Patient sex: M
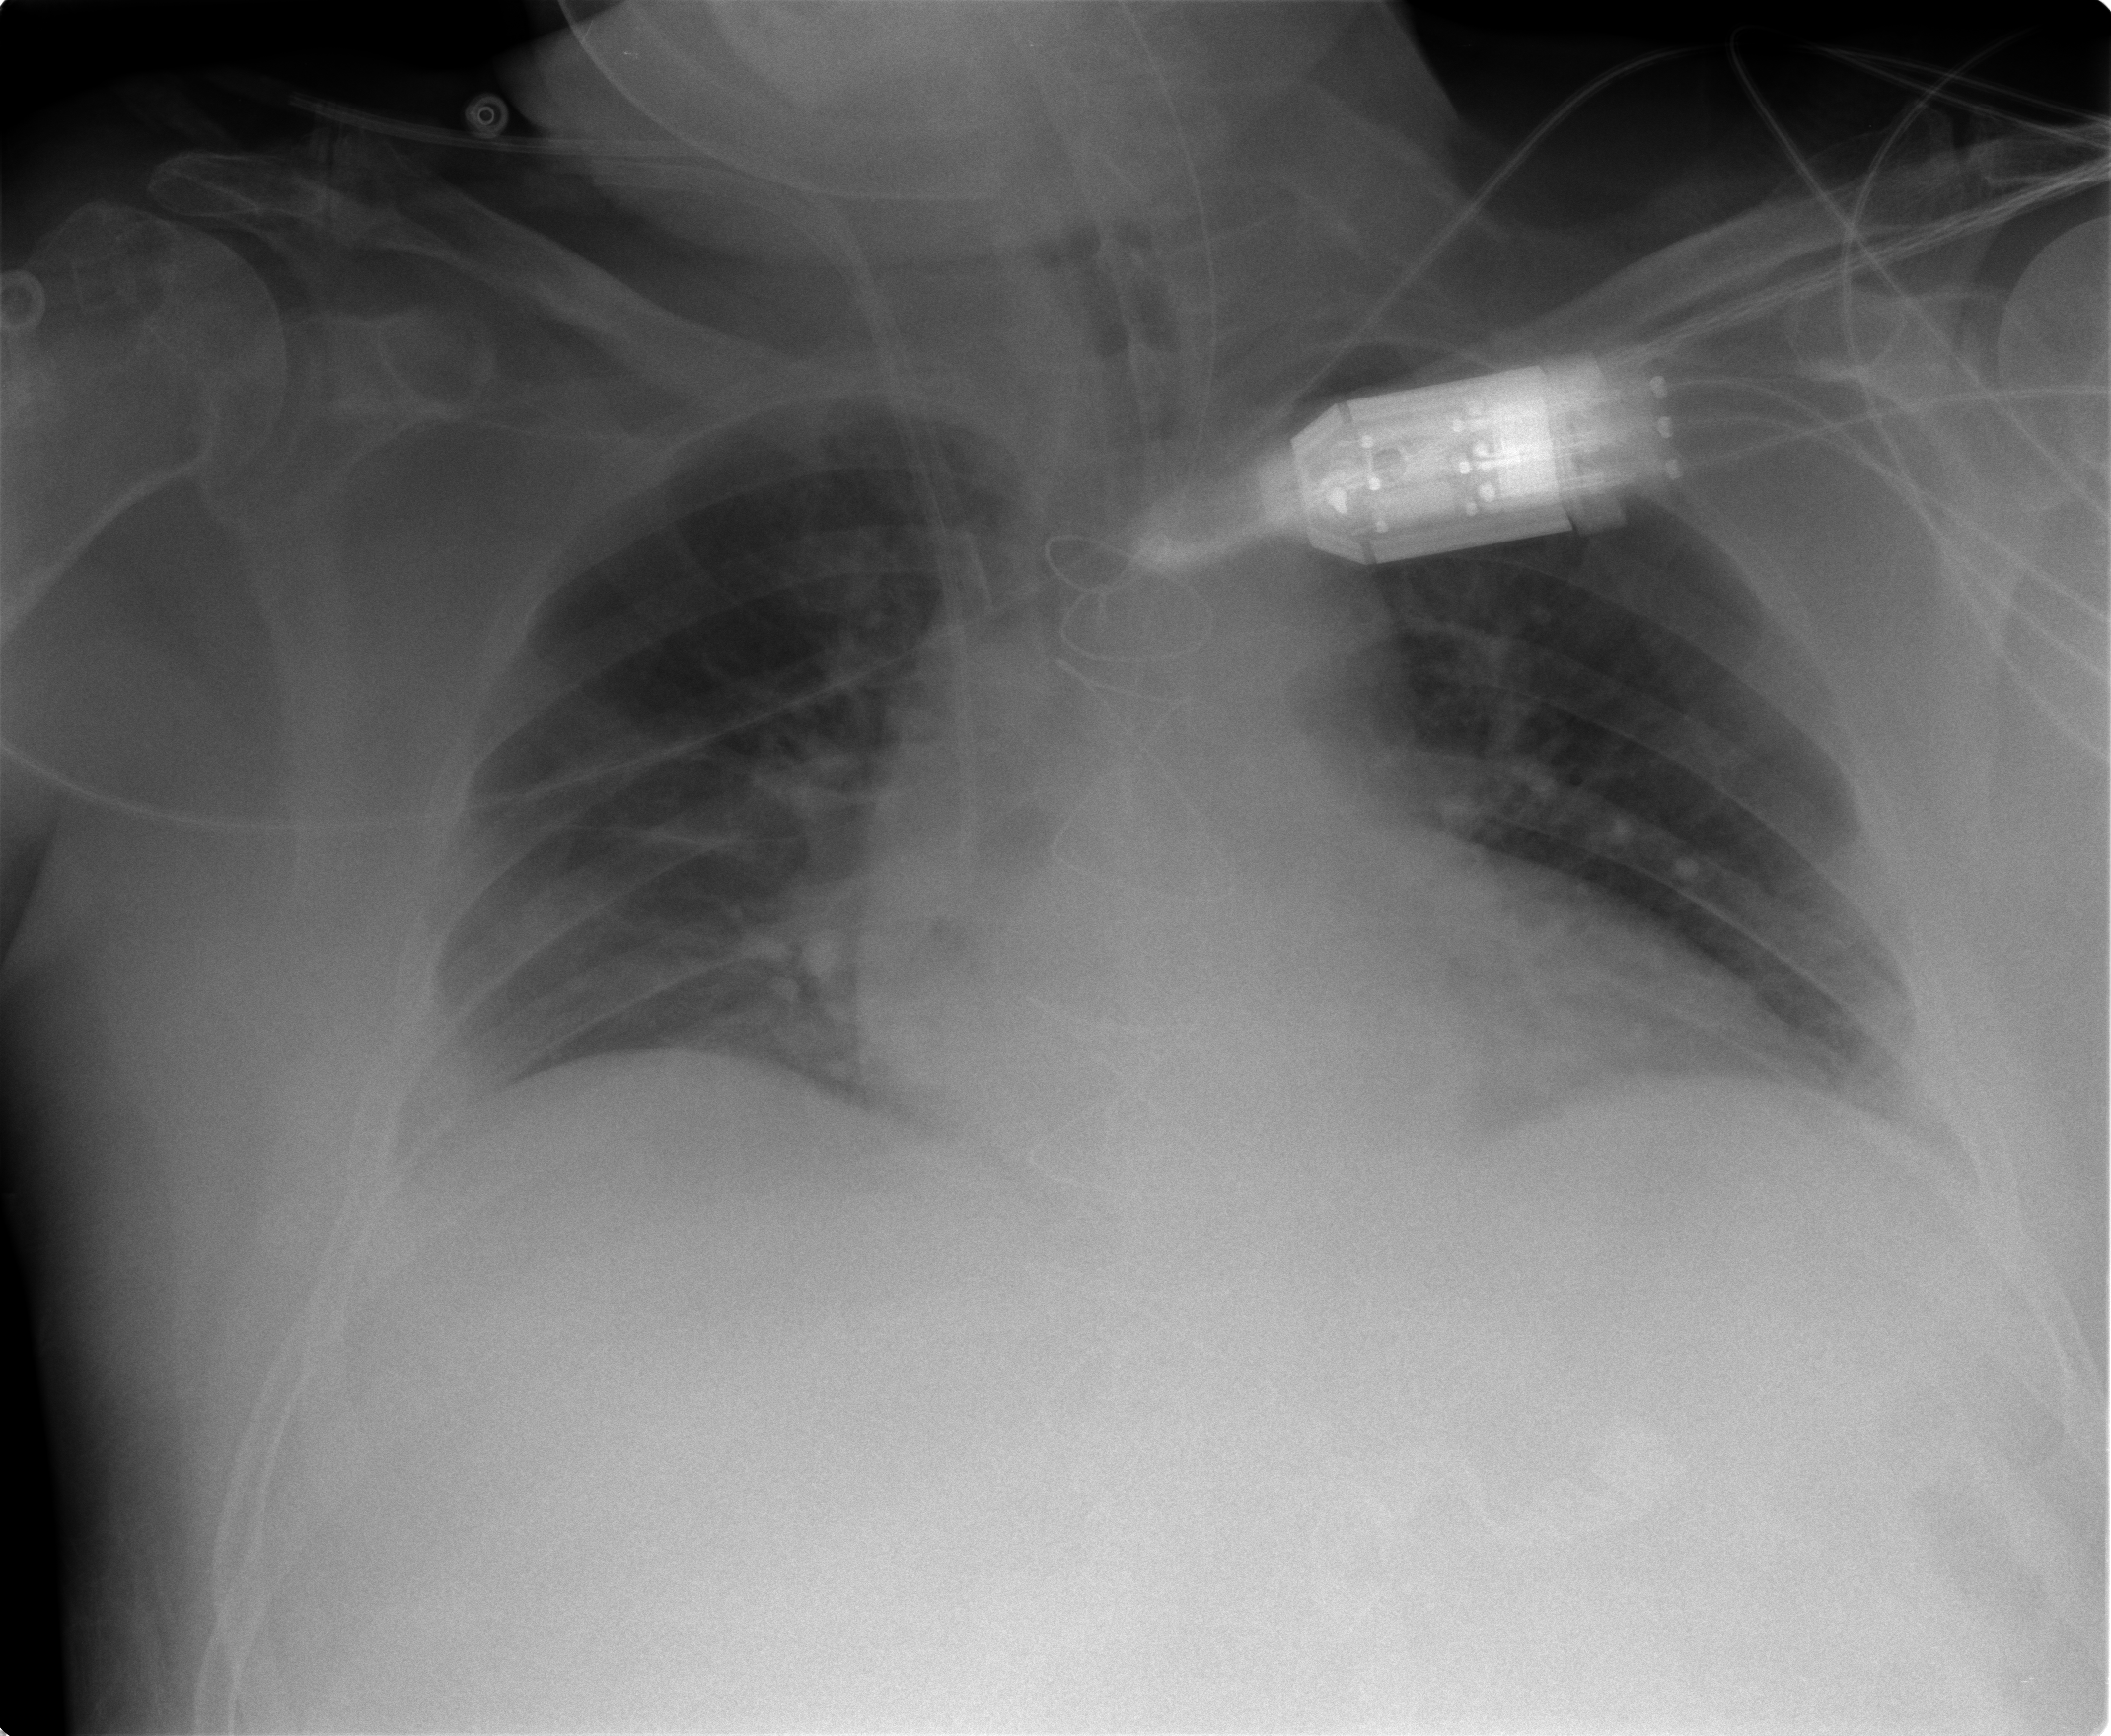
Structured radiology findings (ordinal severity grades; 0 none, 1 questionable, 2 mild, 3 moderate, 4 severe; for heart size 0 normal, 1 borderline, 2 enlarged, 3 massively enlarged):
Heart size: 2
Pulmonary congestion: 1
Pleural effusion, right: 1
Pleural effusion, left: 1
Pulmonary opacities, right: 0
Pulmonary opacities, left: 0
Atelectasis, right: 2
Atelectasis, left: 2